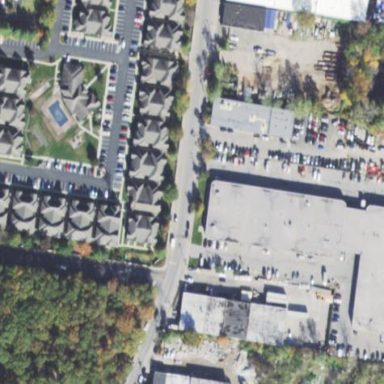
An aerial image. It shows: Commercial building.